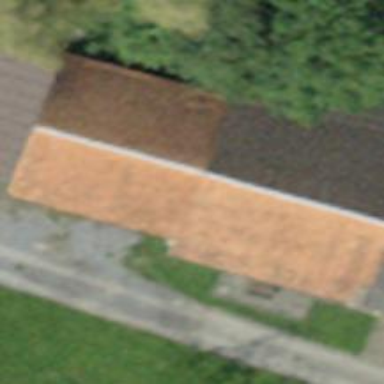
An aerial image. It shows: Rural barn.